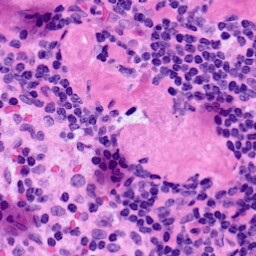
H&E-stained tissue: LymphNode